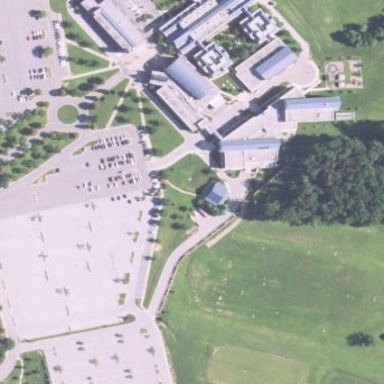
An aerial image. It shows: College.